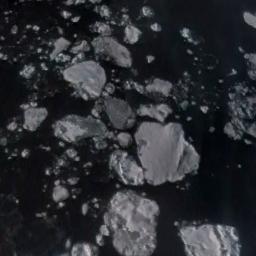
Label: sea_ice